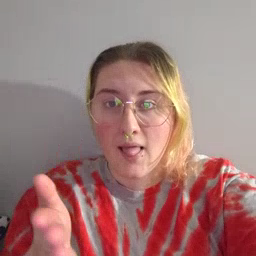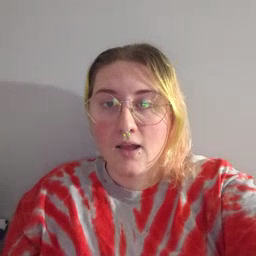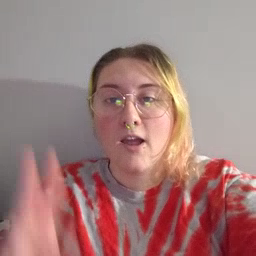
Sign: will